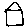
Label: house